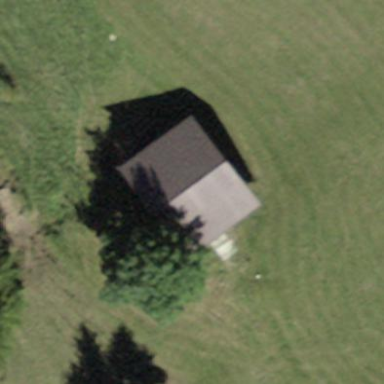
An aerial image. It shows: Rural barn.